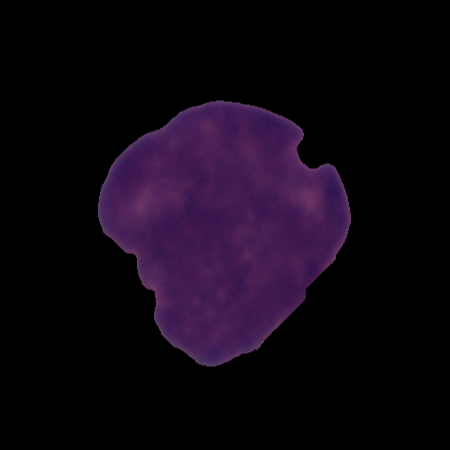
Label: cancer